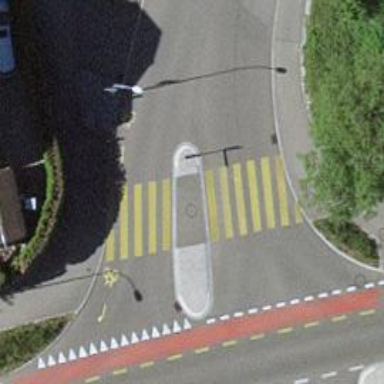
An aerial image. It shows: Uncontrolled zebra crossing with pedestrian island.